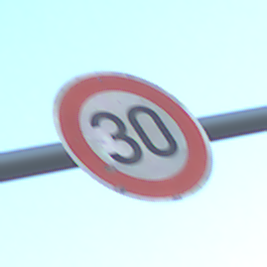
Verkehrszeichen: Geschwindigkeit30
Umgebung: Outdoor, Nature
Tageszeit: SunriseSunset
Wetter: Clear
Licht: Natural
Jahreszeit: Winter
Kontrast: LowContrast